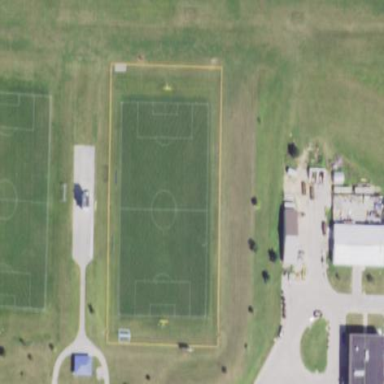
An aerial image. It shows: Soccer pitch designated for leisure and sports activities.